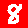
Digit: 8